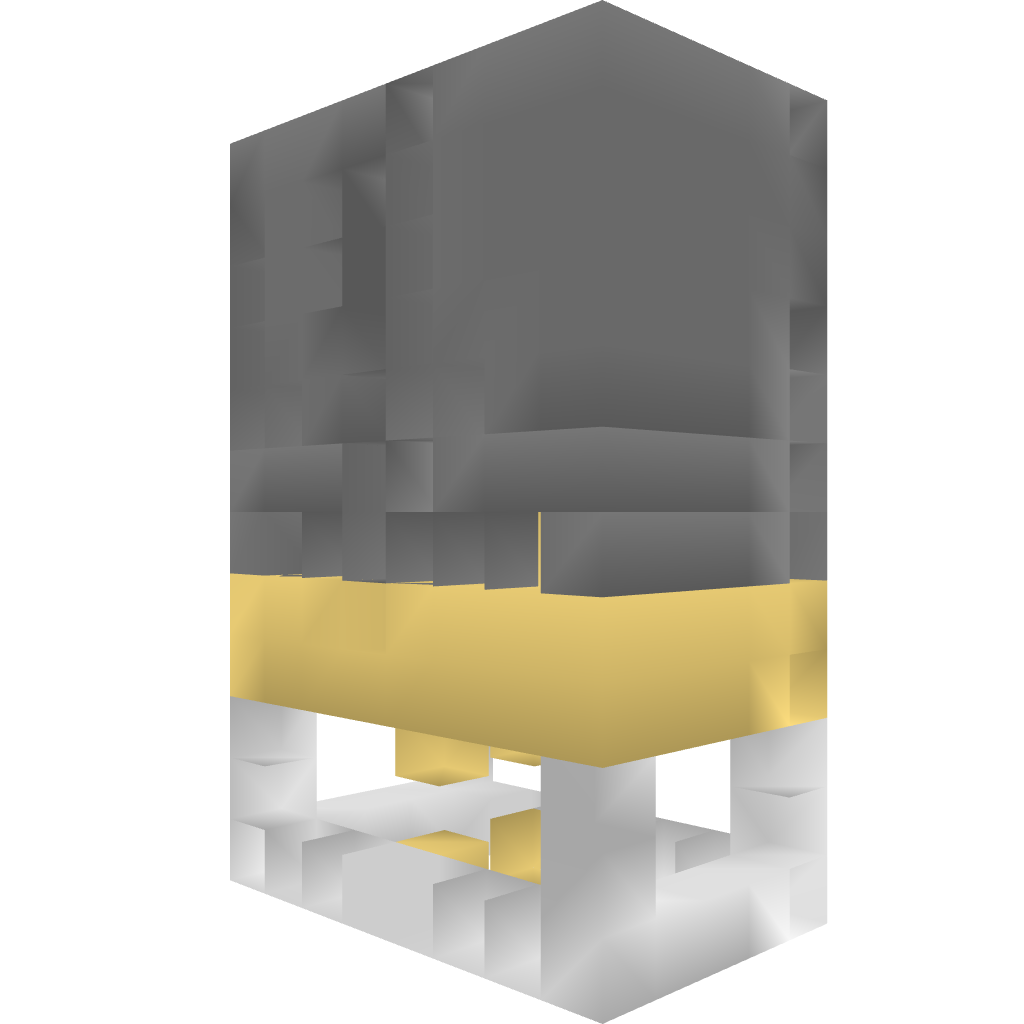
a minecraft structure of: Compact cobble generator bad low quality